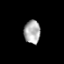
Tissue: prostate
Cell type: T cells
Senescence score: 0.7003
Nuclear area (px): 371
Mean DAPI intensity: 173.596